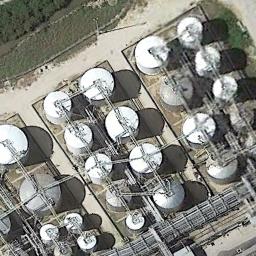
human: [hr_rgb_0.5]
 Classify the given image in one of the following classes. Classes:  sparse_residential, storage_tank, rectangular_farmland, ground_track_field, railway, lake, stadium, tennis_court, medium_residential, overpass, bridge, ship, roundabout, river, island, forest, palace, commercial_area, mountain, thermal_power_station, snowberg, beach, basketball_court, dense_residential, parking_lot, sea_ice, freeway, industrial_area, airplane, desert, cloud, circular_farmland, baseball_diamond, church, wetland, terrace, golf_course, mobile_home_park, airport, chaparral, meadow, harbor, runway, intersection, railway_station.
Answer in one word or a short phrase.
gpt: storage_tank